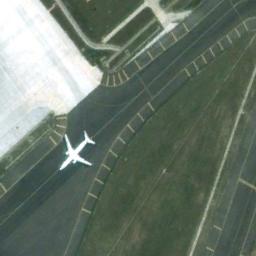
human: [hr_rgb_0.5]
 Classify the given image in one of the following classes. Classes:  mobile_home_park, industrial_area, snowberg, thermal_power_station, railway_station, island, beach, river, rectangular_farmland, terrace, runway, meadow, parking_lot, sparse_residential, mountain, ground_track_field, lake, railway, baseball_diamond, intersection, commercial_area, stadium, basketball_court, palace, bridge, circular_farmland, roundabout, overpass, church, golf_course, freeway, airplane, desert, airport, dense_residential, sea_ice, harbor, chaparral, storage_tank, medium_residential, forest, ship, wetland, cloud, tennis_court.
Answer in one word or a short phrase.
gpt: runway